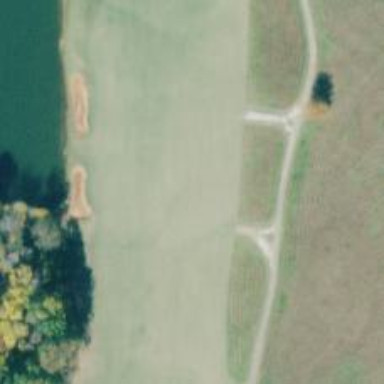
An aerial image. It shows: Golf hole.